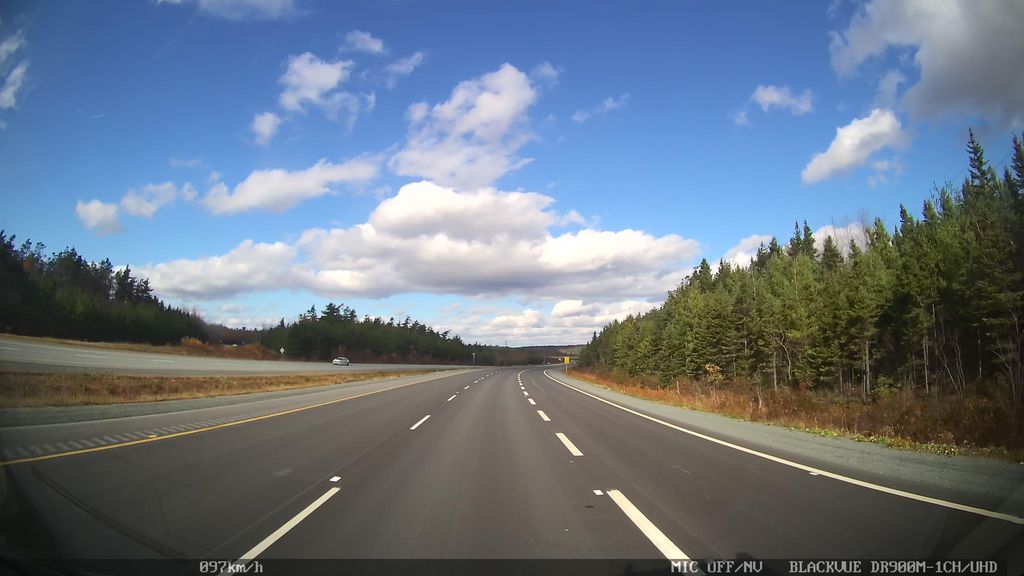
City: halifax